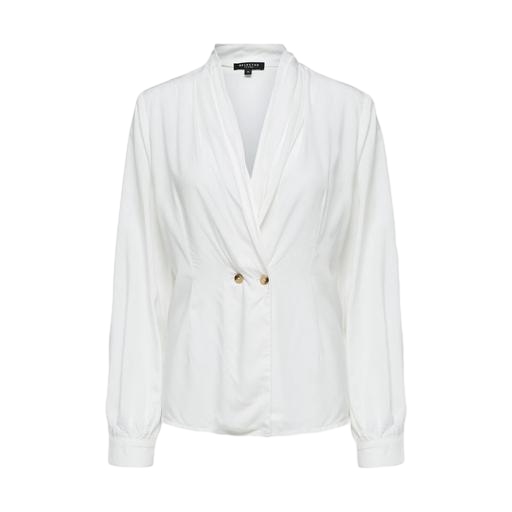
white women's button-embellished blouse, white long-sleeve wrap blouse, white wrap front shirt, white background